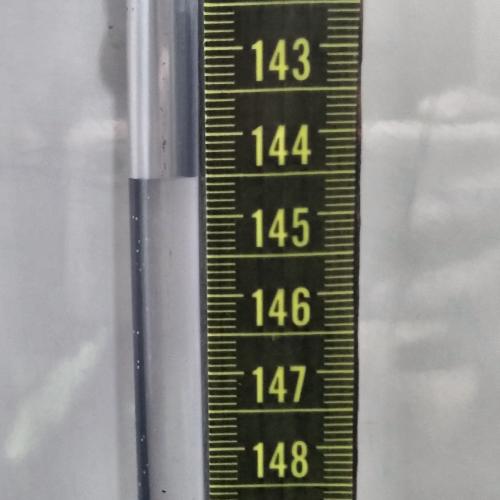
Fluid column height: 144.5 cm